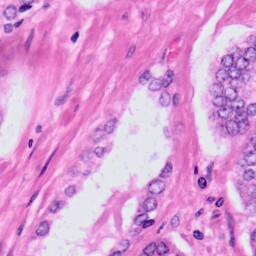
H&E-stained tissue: Prostate